Fundus camera: zeiss
Shooting center: fovea
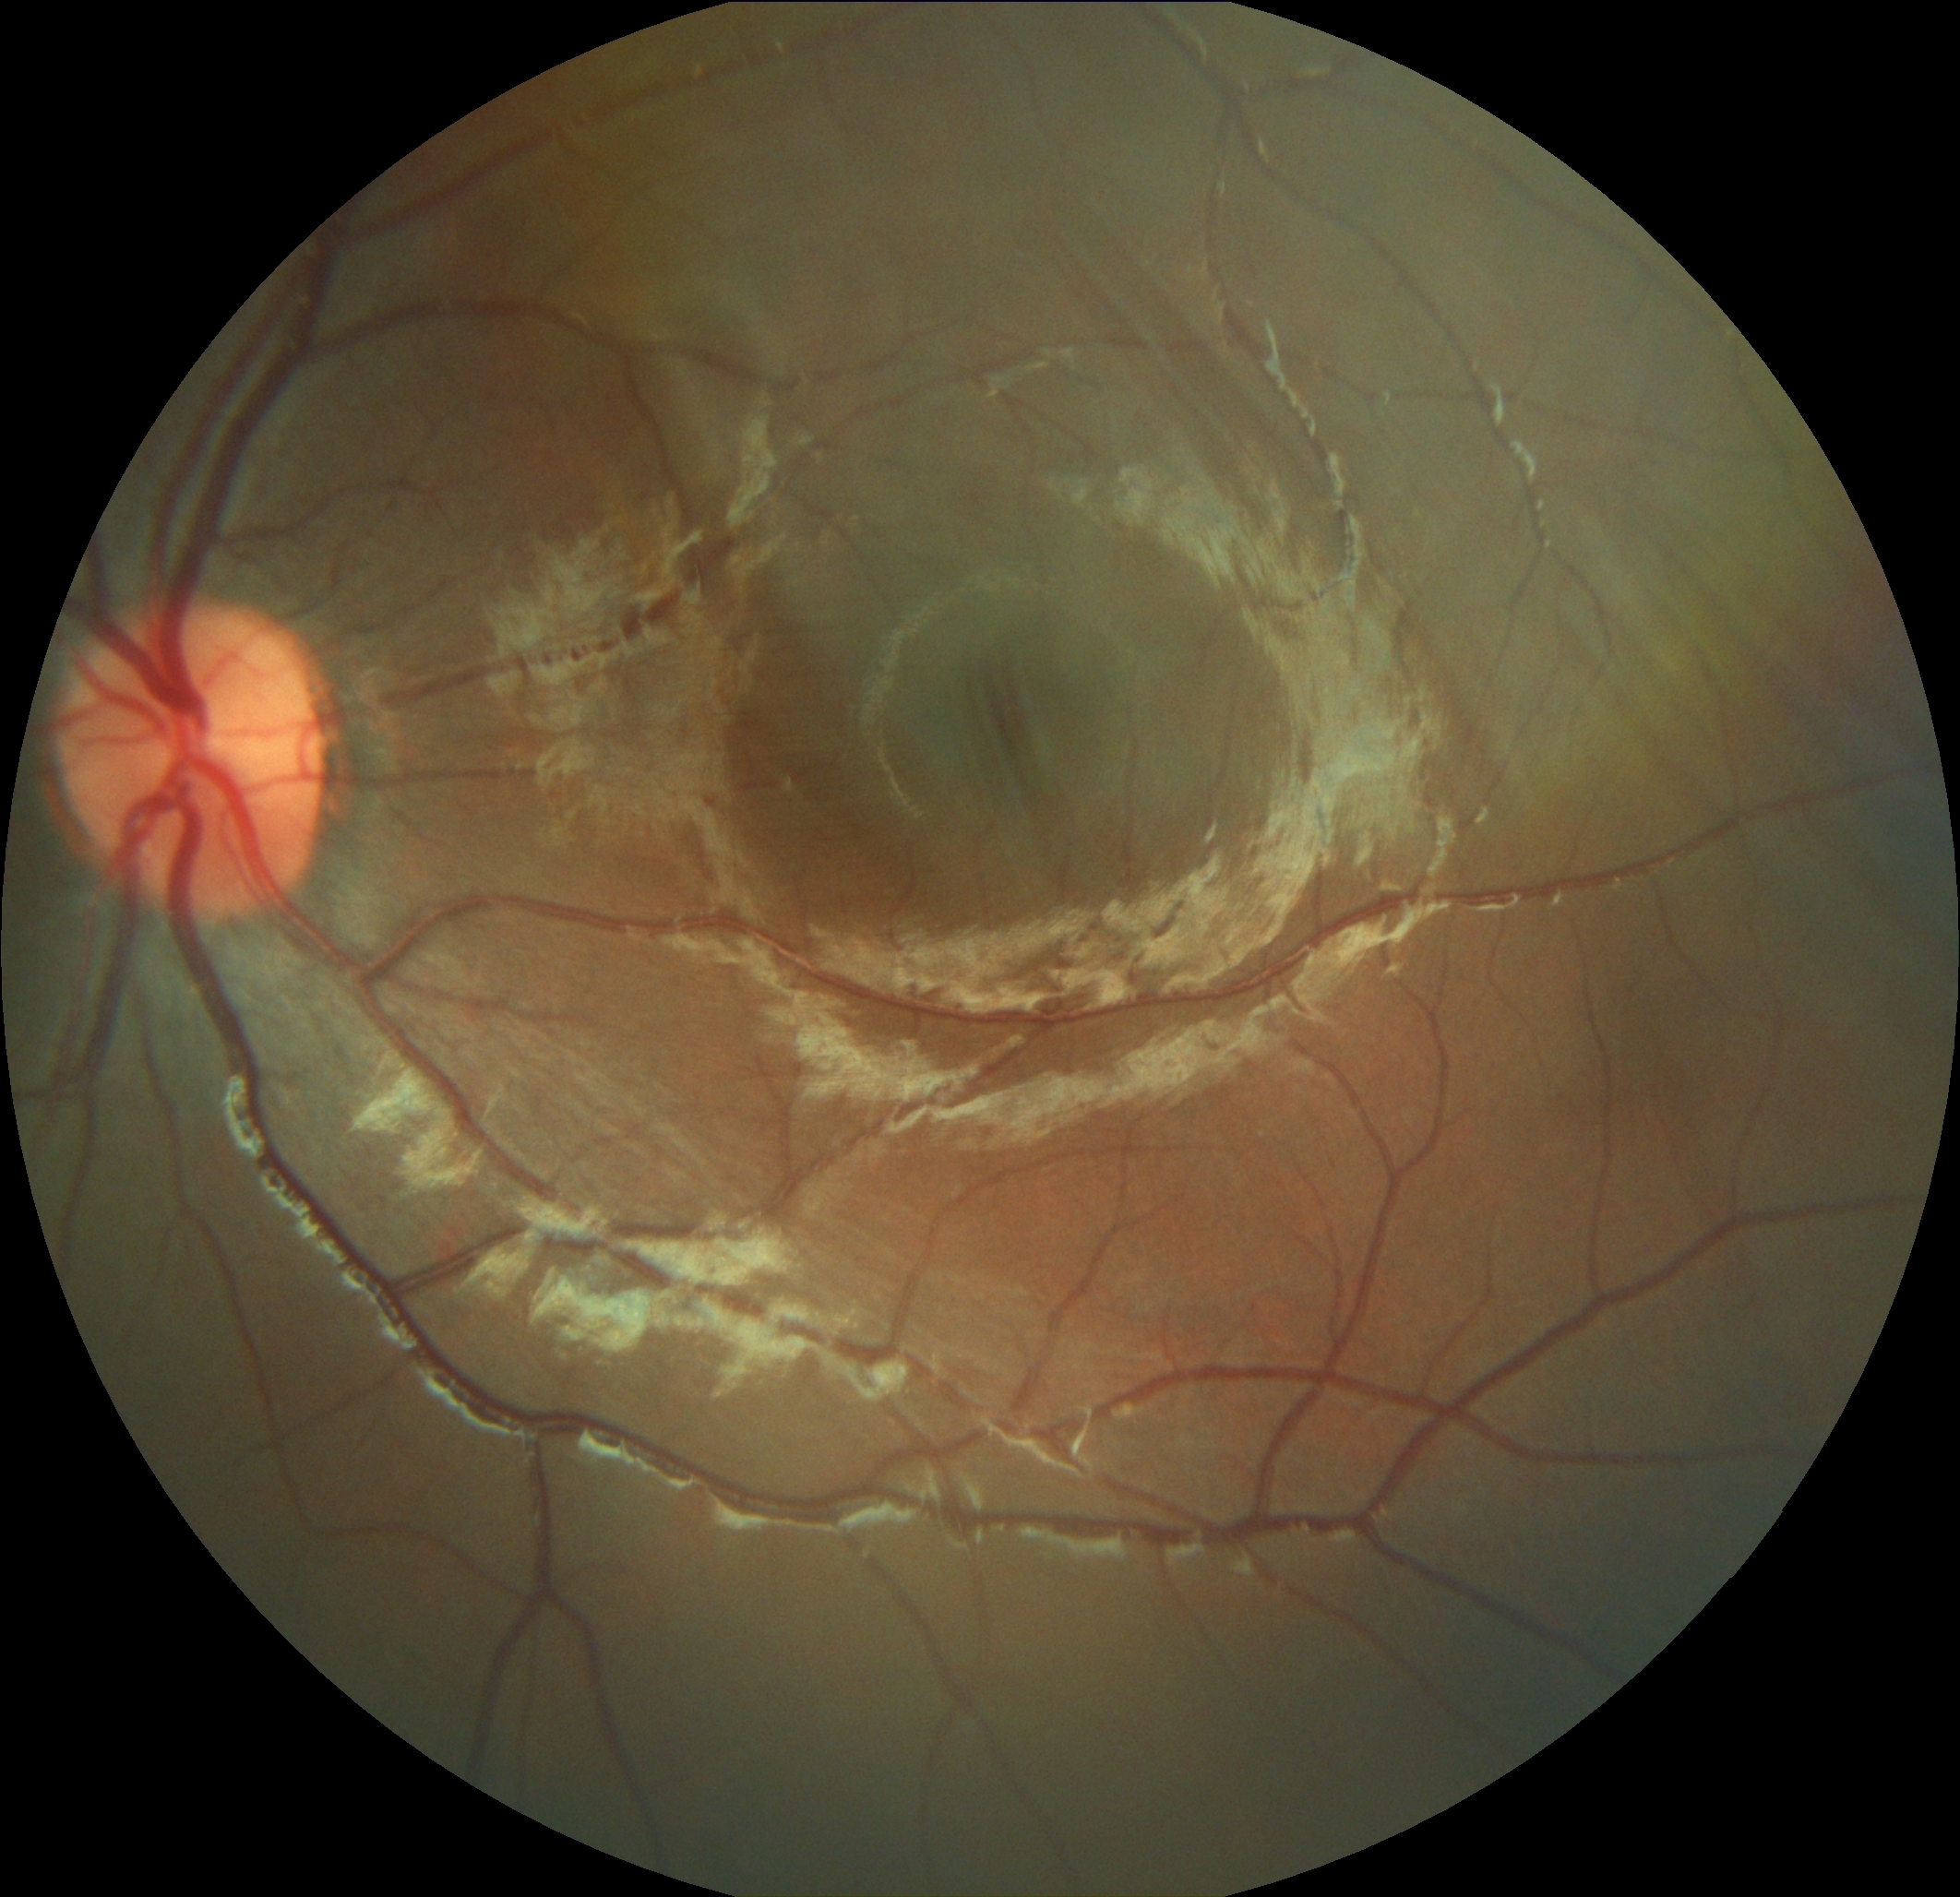
Pathologic myopia: no
Patchy retinal atrophy: absent
Retinal detachment: absent